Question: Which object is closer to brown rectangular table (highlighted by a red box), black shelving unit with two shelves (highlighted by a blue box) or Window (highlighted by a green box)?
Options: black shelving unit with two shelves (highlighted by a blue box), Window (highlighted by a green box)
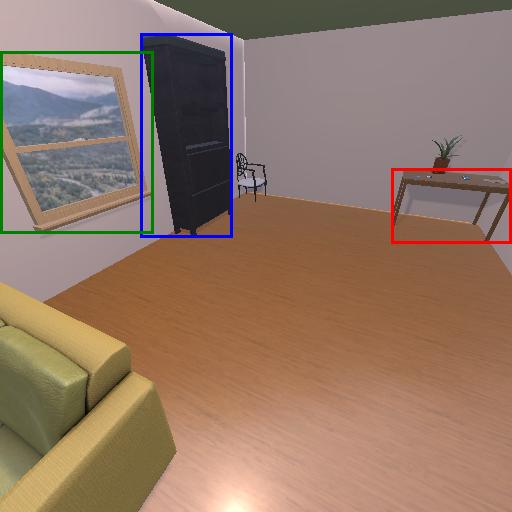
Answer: black shelving unit with two shelves (highlighted by a blue box)